The image is an STFT spectrogram (time versus frequency) of a rolling-element bearing's vibration signal. Classify the bearing condition as one of: normal, inner_race, outer_race, ball.
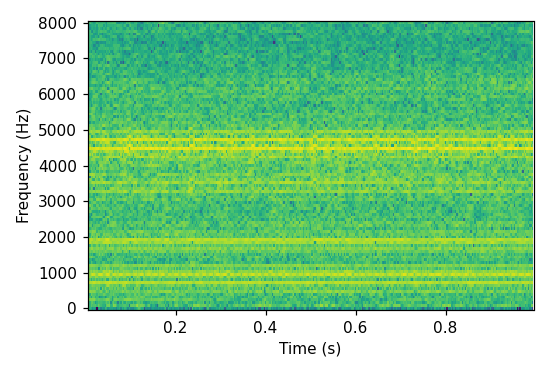
Answer: outer_race